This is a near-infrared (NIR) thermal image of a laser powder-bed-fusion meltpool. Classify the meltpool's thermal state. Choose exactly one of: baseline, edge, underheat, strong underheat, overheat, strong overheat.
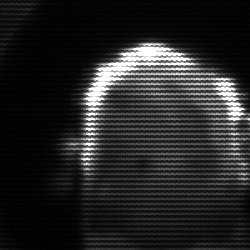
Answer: baseline